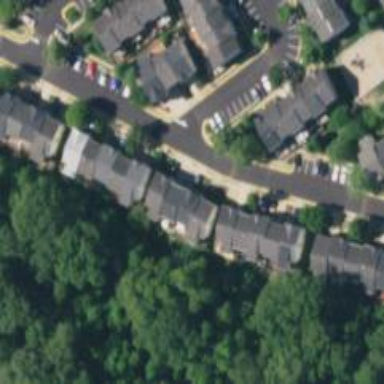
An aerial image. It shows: Smooth asphalt road in residential area.